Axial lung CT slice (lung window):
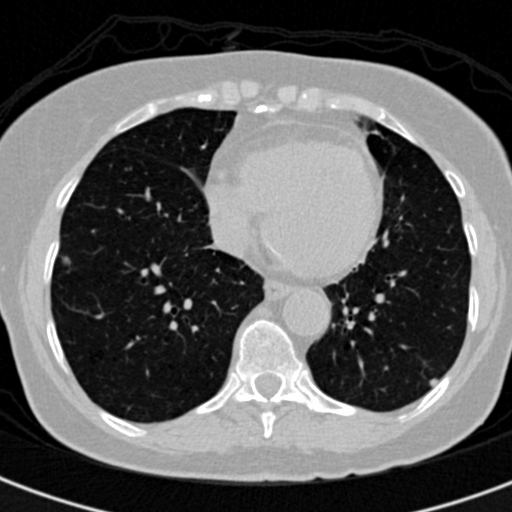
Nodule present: yes
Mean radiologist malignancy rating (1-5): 3